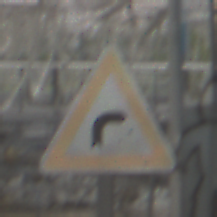
Verkehrszeichen: KurveRechts
Umgebung: Roofed, Special
Tageszeit: Midday
Wetter: Overcast
Licht: Natural
Jahreszeit: NotSpecified
Kontrast: LowContrast